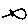
Label: fish